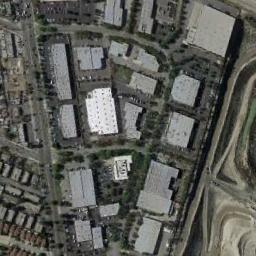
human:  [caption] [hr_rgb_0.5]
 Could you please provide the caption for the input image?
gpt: The industrial area has lots of industrial equipment and neatly arranged gray workshops of different sizes .

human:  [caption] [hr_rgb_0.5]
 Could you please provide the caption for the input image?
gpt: The industrial area is crowded .

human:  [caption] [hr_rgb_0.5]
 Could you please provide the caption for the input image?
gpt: There are many houses of different shapes and sizes in the industrial zone .

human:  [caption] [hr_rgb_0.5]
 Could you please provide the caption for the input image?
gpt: Neatly planned factories and roads in an industrial area with good greening .

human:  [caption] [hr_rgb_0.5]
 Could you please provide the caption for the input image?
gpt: There are many gray buildings and a white building on the industrial area .